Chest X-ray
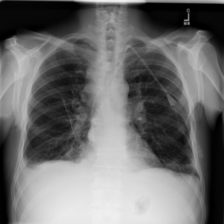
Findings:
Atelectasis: negative
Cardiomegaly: negative
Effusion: positive
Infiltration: positive
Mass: negative
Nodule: negative
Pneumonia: negative
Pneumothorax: negative
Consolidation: negative
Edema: negative
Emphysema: negative
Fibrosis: negative
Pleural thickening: negative
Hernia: negative